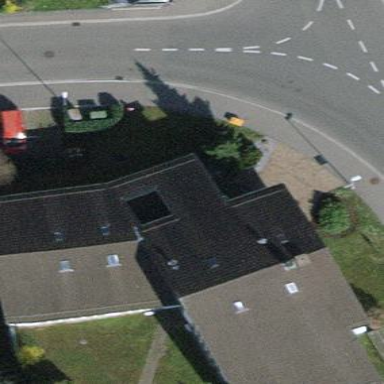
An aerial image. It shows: The roof of the building is gabled in shape.